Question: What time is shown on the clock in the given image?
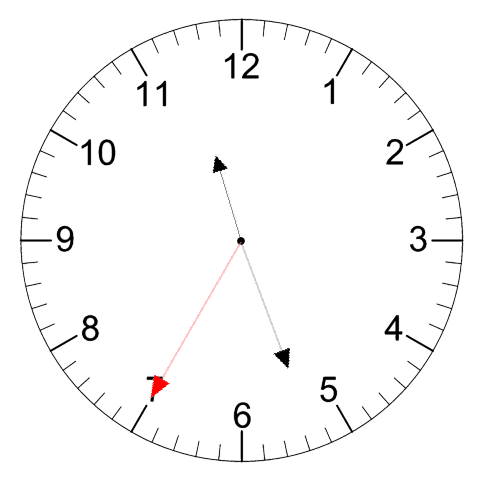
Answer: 11:26:35